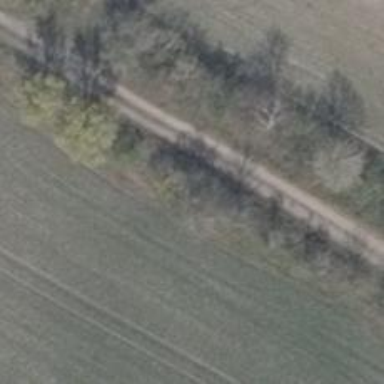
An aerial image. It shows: Row of deciduous broadleaved trees.